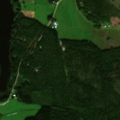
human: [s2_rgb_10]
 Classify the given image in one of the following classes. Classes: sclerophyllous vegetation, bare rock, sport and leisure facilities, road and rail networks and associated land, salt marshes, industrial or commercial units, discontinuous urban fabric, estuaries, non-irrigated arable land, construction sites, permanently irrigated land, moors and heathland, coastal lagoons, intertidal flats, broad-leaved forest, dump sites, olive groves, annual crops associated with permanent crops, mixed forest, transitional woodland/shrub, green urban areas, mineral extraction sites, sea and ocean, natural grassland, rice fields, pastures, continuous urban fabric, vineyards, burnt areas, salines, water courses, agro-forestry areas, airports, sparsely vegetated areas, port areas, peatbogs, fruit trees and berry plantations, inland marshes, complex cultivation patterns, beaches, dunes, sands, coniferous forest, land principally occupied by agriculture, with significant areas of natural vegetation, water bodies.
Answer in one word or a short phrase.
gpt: non-irrigated arable land, land principally occupied by agriculture, with significant areas of natural vegetation, broad-leaved forest, coniferous forest, mixed forest, transitional woodland/shrub, water bodies